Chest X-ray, AP view. Patient: 43 years old, sex M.
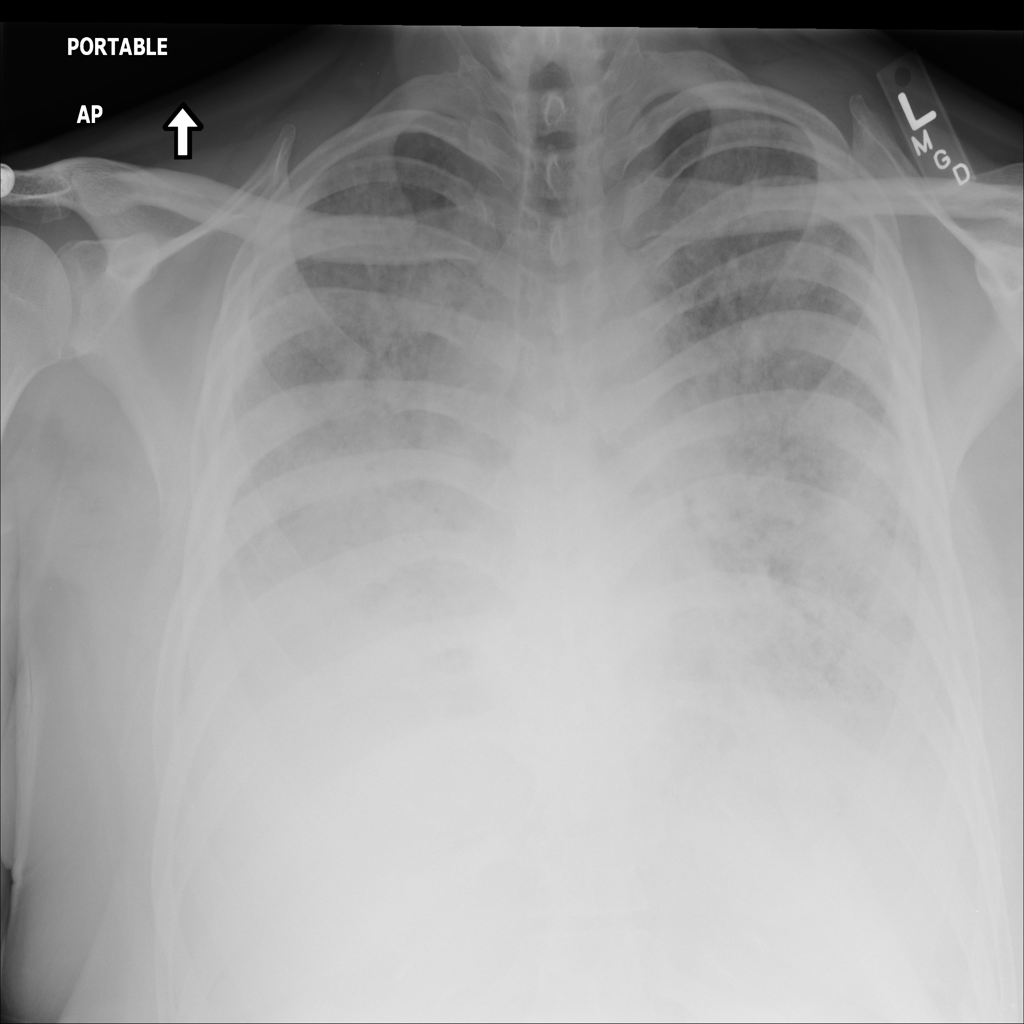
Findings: Atelectasis, Edema, Effusion